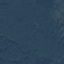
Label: Forest